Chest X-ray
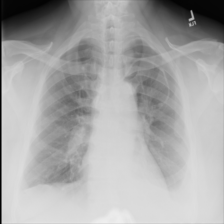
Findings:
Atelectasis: negative
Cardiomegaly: negative
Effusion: positive
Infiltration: negative
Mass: negative
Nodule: negative
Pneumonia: negative
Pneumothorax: negative
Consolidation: negative
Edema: negative
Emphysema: negative
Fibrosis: negative
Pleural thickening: negative
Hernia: negative